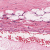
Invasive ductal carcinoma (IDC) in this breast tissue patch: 0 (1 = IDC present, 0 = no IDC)